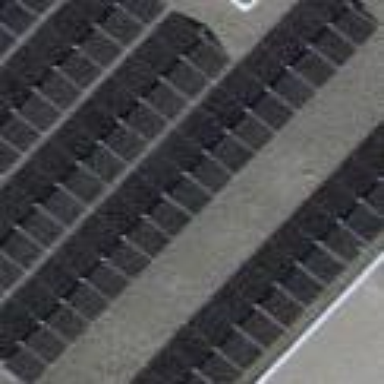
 consisting of solar photovoltaic panels."